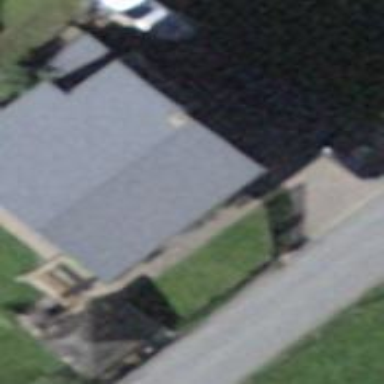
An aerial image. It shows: Building with tiled roof.